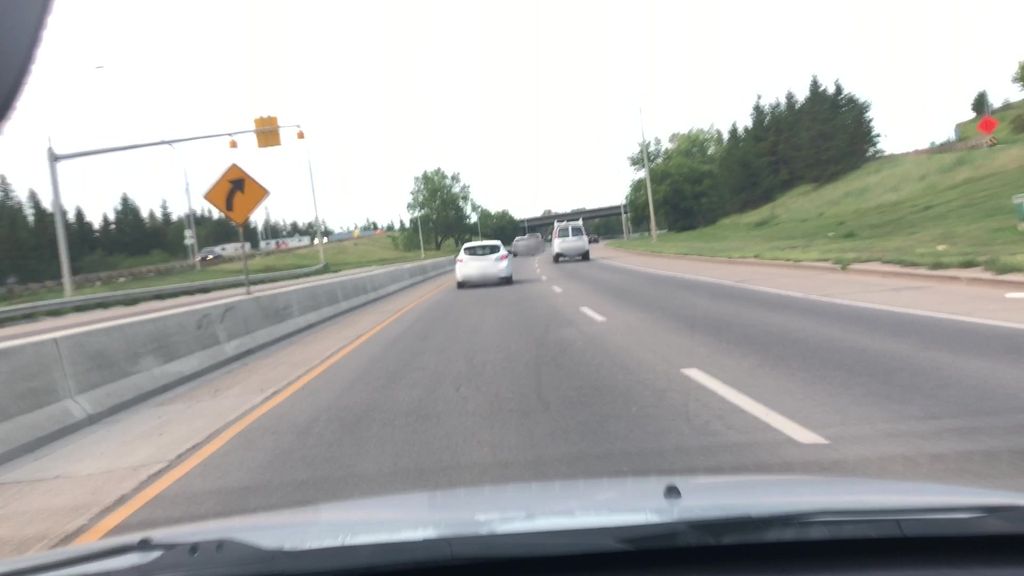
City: edmonton